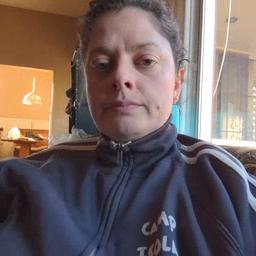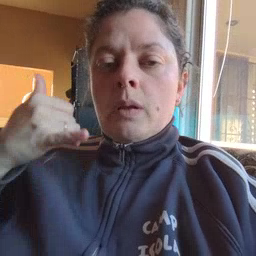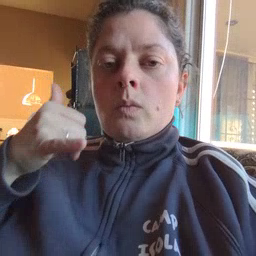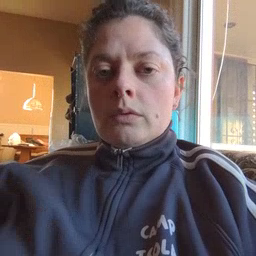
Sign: yellow